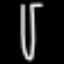
Label: fork